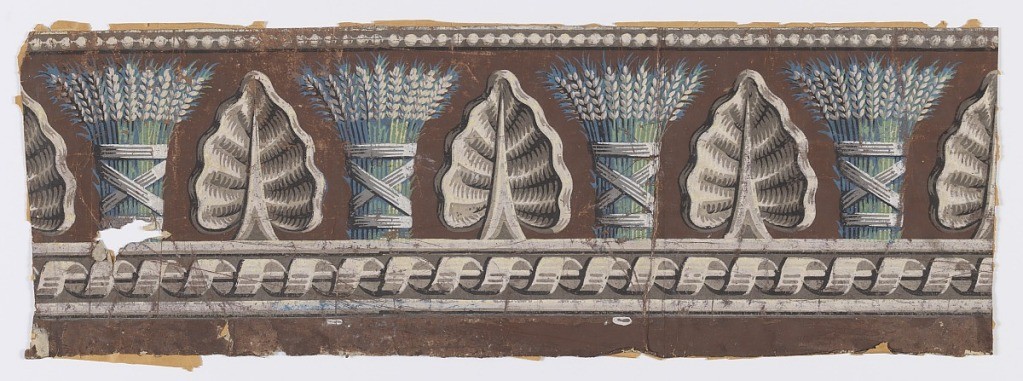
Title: Border
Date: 1810–40
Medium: Block printed on handmade paper
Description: Alternating wheat bundles and large leaves above ribbon twist on cable, with strung beads along the top. Printed in grisaille, green and blue with a brown ground.